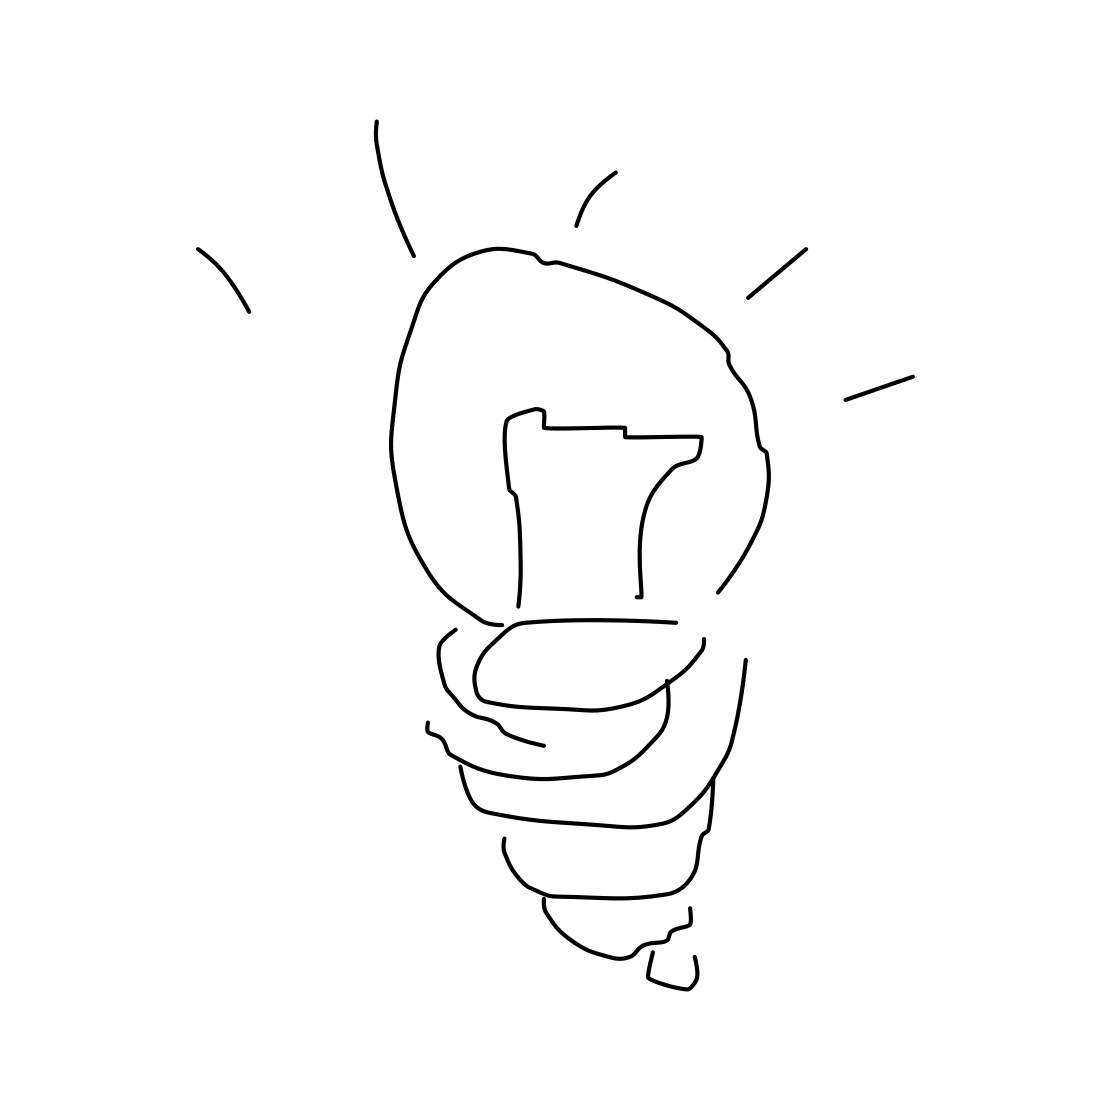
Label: lightbulb